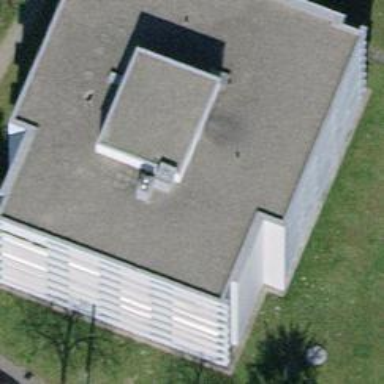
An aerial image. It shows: Modern apartment building with flat roof design.